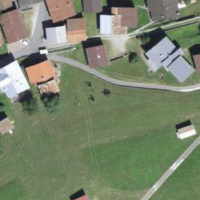
EUNIS habitat code: 24
Species observed at this site:
Lycaena phlaeas
Tettigonia viridissima
Coenonympha pamphilus
Carduelis carduelis